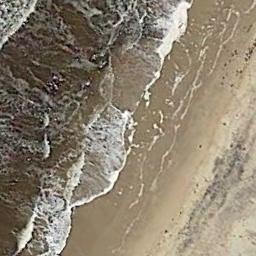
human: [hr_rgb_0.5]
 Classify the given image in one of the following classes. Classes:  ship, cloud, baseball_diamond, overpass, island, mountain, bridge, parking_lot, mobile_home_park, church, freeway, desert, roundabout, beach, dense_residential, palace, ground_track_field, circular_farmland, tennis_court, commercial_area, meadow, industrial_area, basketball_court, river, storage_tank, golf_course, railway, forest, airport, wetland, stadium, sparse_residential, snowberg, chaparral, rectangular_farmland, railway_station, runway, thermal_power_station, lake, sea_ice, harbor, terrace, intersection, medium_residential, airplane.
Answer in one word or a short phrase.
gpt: beach